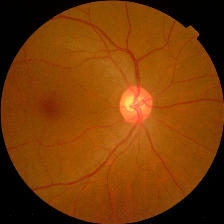
Diabetic retinopathy grade: No DR